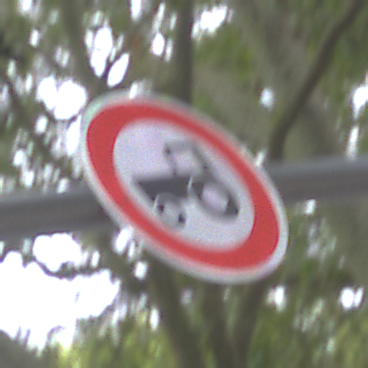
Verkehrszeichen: VerbotKraftfahrzeugeZuegeNichtSchneller25
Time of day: MorningAfternoon
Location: Outdoor (Urban)
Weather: Overcast
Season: NotSpecified
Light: Natural